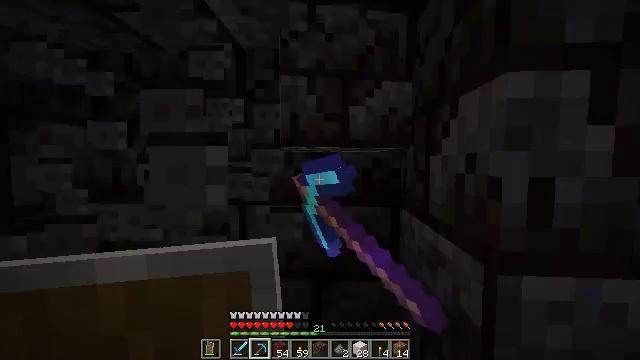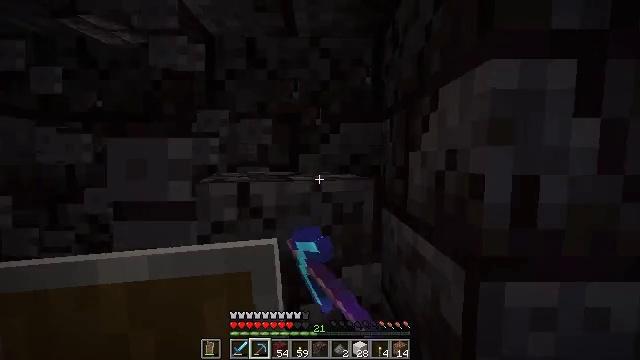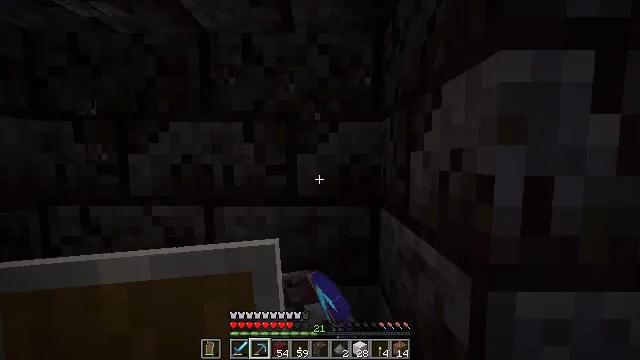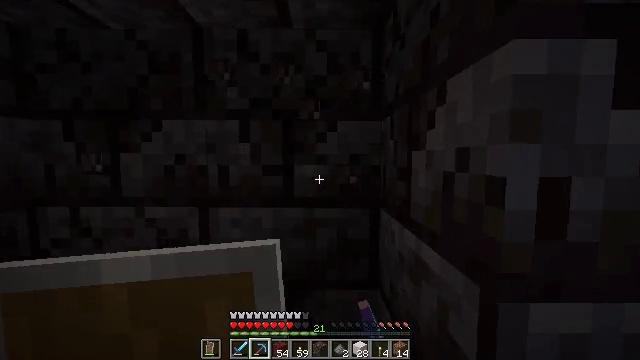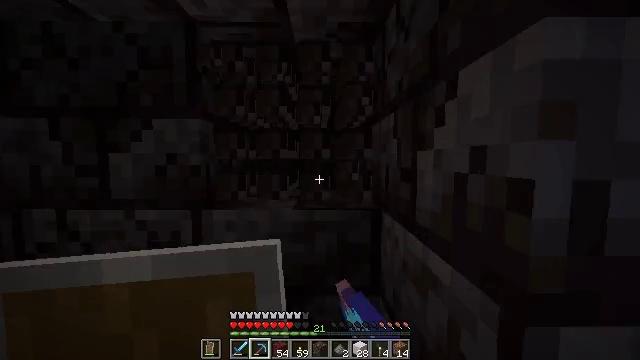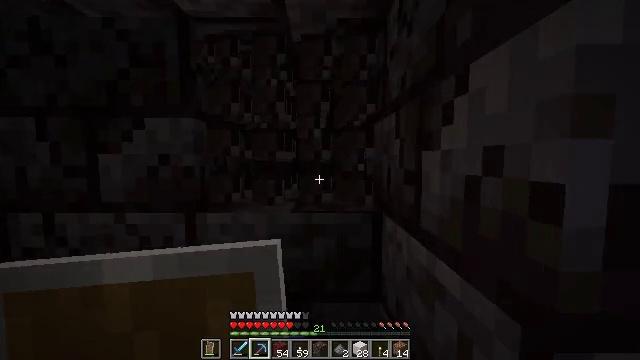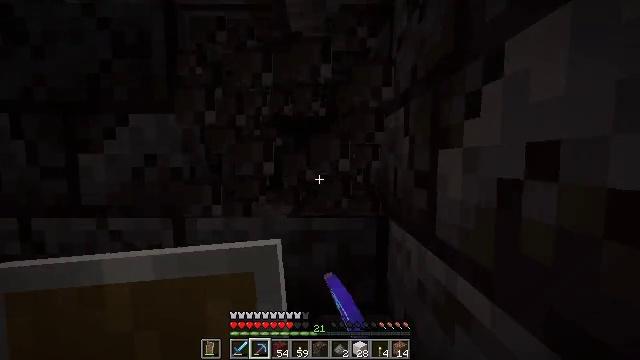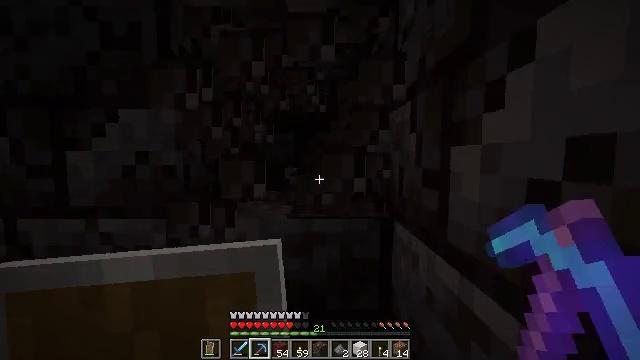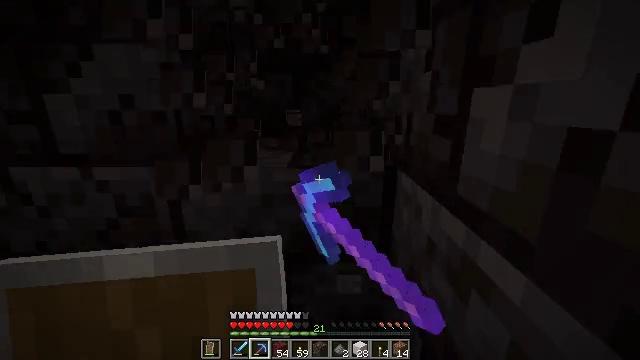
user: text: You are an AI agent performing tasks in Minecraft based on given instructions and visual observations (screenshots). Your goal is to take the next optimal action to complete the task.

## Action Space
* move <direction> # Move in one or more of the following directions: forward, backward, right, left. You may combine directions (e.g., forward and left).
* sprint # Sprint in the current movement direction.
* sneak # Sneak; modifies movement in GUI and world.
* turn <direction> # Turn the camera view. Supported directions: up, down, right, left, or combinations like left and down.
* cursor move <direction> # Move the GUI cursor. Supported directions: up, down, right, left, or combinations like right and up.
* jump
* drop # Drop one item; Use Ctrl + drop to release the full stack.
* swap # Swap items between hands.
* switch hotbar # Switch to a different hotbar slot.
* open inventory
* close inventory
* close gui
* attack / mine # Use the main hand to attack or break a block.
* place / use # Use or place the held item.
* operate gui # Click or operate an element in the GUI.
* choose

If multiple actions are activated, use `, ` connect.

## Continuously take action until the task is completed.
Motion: motion action
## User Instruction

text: Break the cracked polished blackstone bricks.
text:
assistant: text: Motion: move forward, sneak, turn right, attack / mine
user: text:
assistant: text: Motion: move forward, sneak, attack / mine
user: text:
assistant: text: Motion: move forward, sneak, attack / mine
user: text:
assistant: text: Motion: move forward, sneak, attack / mine
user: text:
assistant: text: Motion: move forward, sneak, attack / mine
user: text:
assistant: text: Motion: move forward, sneak, attack / mine
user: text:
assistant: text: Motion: move forward, sneak, attack / mine
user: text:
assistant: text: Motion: move forward, sneak, turn down, attack / mine
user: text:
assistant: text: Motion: sneak, attack / mine